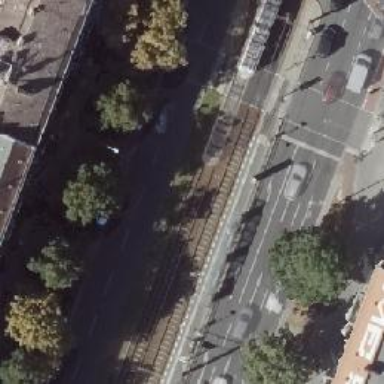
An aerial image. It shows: Tram stop.